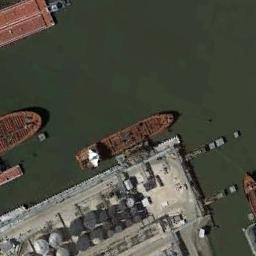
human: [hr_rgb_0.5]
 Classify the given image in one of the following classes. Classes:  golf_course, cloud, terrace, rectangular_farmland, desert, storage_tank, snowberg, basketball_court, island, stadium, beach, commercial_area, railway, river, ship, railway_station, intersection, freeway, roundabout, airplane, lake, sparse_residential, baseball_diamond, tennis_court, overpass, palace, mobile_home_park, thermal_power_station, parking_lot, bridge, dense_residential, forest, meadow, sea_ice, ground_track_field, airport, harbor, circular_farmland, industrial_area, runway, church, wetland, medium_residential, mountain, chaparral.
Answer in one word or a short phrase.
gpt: ship